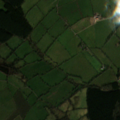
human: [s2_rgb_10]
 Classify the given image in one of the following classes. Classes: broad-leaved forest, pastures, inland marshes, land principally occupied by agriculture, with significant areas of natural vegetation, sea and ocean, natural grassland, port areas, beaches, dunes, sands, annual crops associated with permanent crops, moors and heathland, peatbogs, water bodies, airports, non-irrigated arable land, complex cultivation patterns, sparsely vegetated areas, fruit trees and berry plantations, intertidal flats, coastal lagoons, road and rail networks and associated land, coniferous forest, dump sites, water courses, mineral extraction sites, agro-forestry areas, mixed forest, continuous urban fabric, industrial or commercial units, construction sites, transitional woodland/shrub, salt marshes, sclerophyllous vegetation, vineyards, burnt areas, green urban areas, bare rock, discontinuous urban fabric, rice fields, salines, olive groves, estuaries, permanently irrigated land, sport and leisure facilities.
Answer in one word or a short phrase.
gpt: pastures, coniferous forest, mixed forest